Aerial crown-view tile of a tropical tree (Barro Colorado Island, Panama), acquired 20250217:
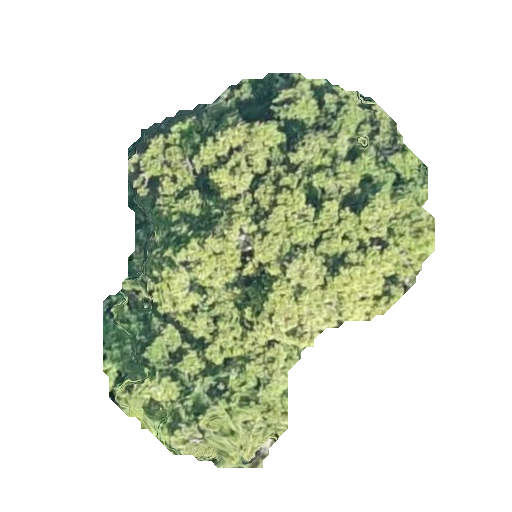
Species: Brosimum alicastrum
GBIF accepted scientific name: Brosimum alicastrum
Crown area: 128.678 m²